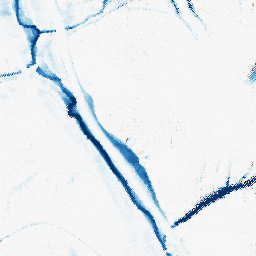
Category: morphological
Decomposition family: morphological_ellipse
Decomposition parameters: operation: closing
width: 10
height: 20
Upsampling method: regularized
Upsampling parameters: scale: 4
lambda_reg: 0.1
Upsampling scale: 4